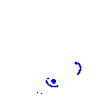
Particle: kaon